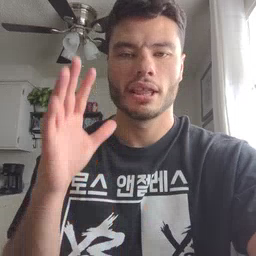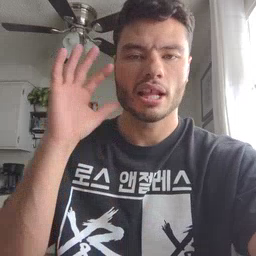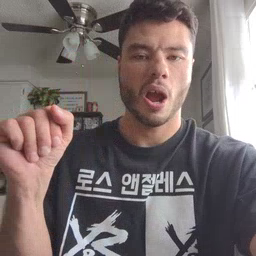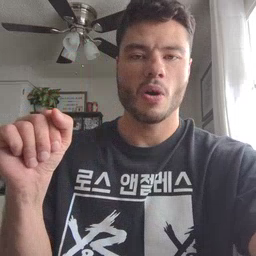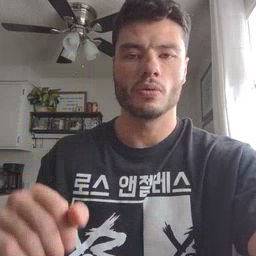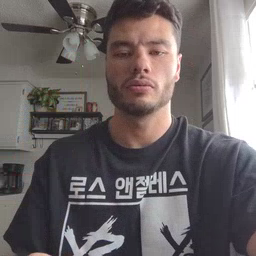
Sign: loud